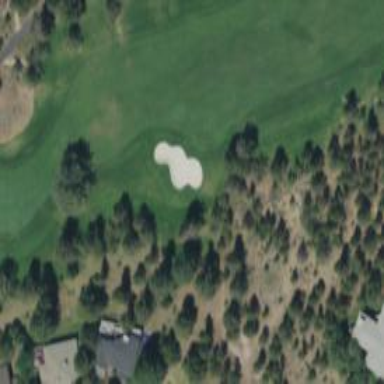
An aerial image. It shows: Grassy golf fairway.